Question: What I want to achieve:
The MainActivity should be reused, in other words, I don't want to run 'onCreate()' over again, but only 'onResume()' on the same Activity, but I have a strange behaviour.
It seems that the 'launchMode' in AndroidManifest is ignored. Whatever I set ('singleTask', 'singleInstance'), it always creates a new Activity which leads to growing heap. When I exit the app with the home button and start it again, every time a new instance is created. (observed that in .hprof leak report).
This is how it looks:
'''
<activity
android:name="com.mydomain.myapp.pro.MainActivity"
android:launchMode="singleTask"
android:screenOrientation="nosensor" >
<intent-filter>
<action android:name="android.intent.action.MAIN" />
<category android:name="android.intent.category.LAUNCHER" />
</intent-filter>
</activity>
'''
As I tried to isolate the problem, I saw that the Activity will be killed on pressing home ('onDestroy()' is executed), but the leak reports shows this. Every time I launch the app, I get more and more MainActivity instances although the last instance is reputed to be destroyed. How can it be that 'onDestroy()' was executed, but there are as many instances as much I started the Activity (directly by app start):

It's also interesting that 'onDestroy()' is executed at all, because I never call 'finish()' and I still have lots of resources. So there is no need for Android to kill the Activity, but the upper problem is more important at first. Maybe it is because I kill all fragments by 'finish()' in MainActivity's on 'onPause()'. Otherwise the fragments would leak. And the fragment's 'onDestroy()' calls 'super.onDestroy()' which is probably the MainActivity.
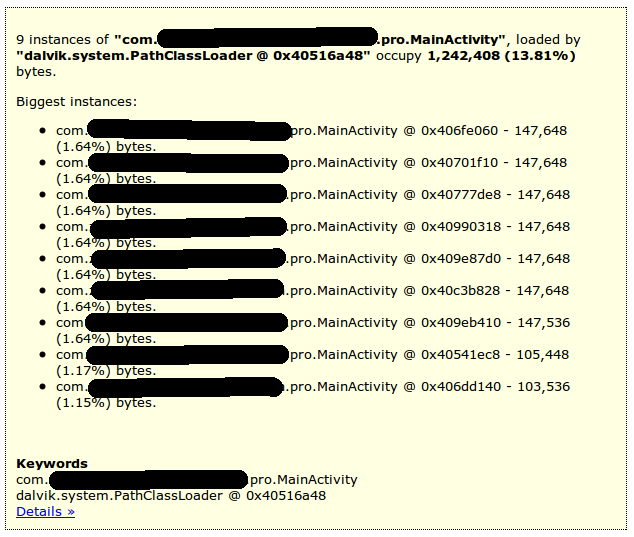
Answer: I was able to isolate the problem. The multiple instances occur due to a fragment containing my AdMob implementation. It's no "Android" problem. The fragment somehow leaks. The code from above seems to be correct.